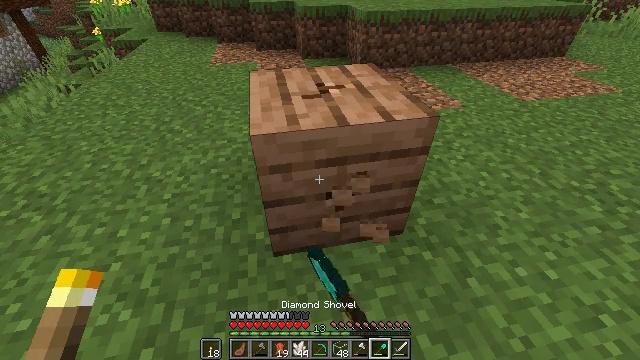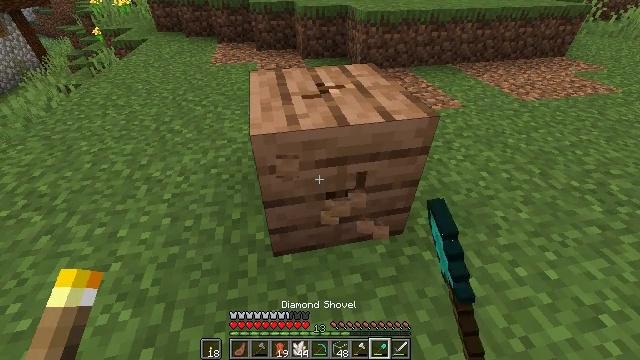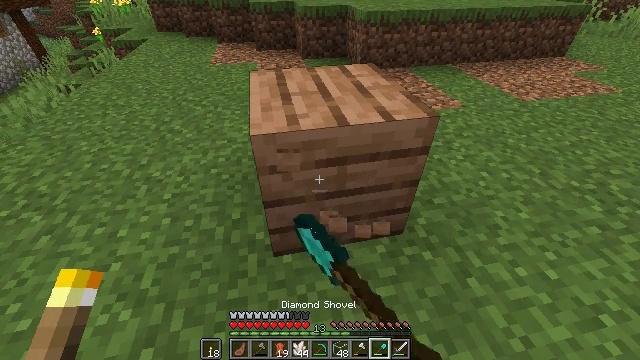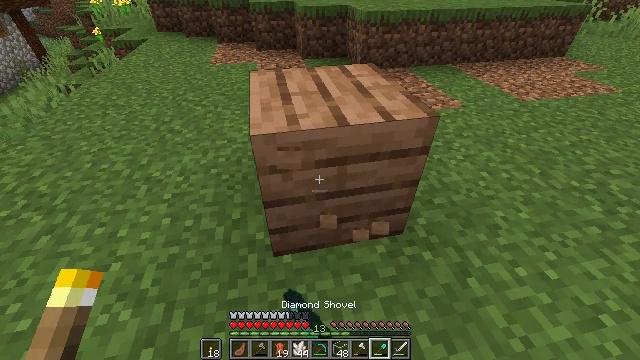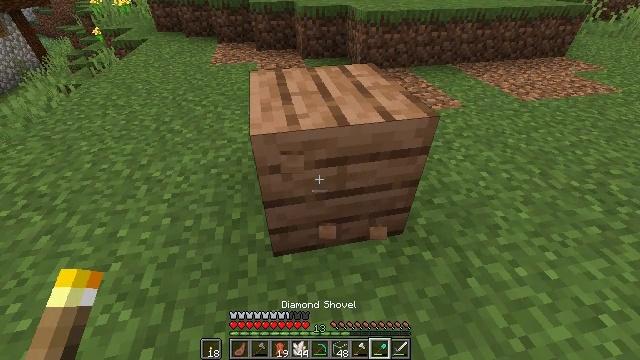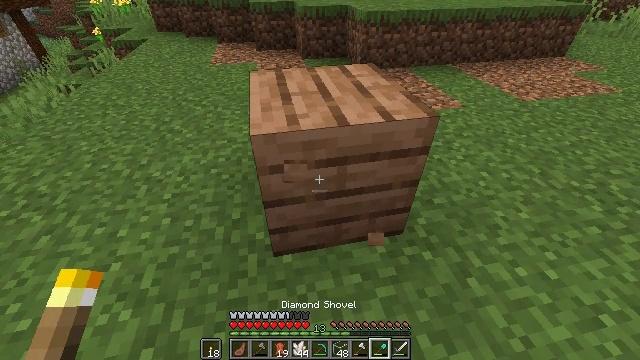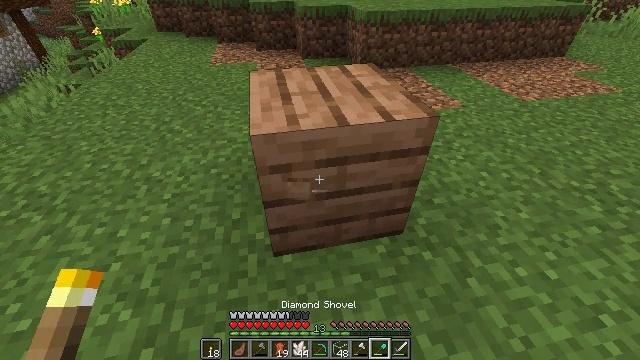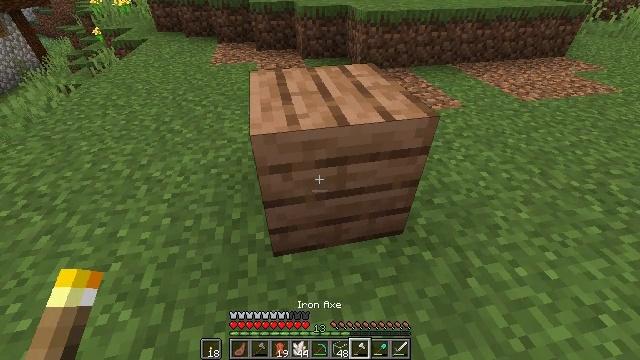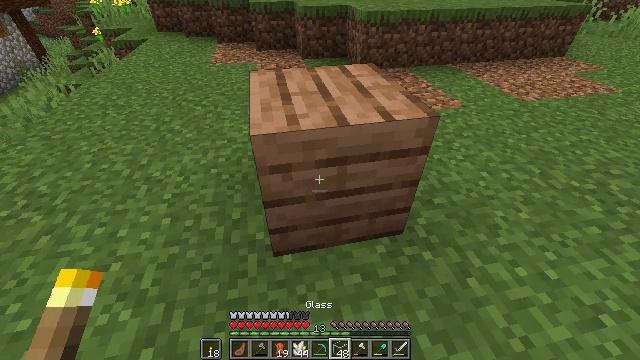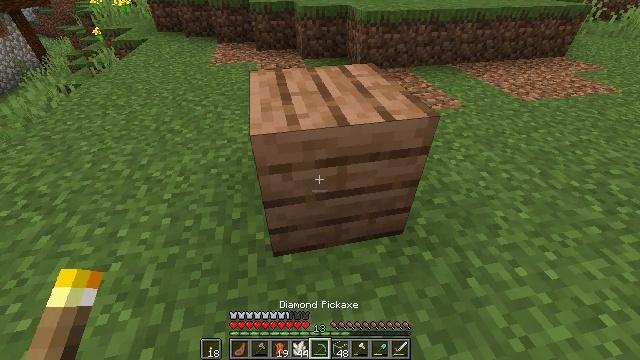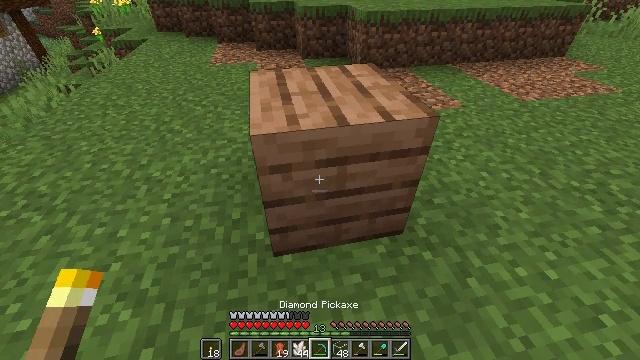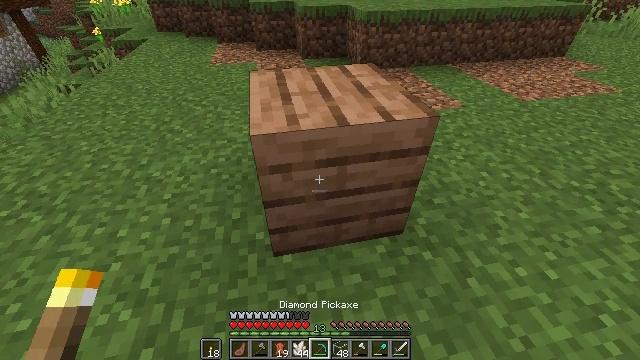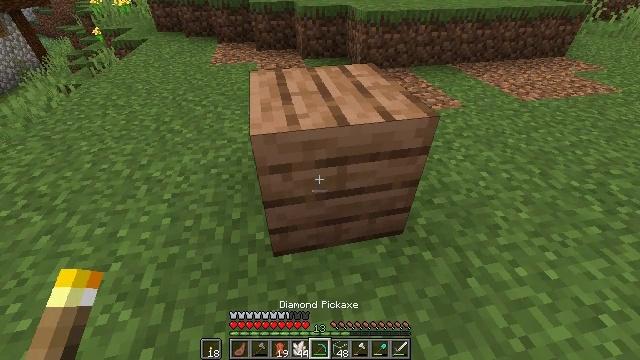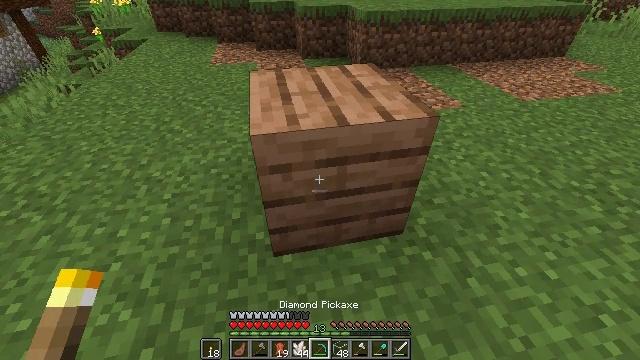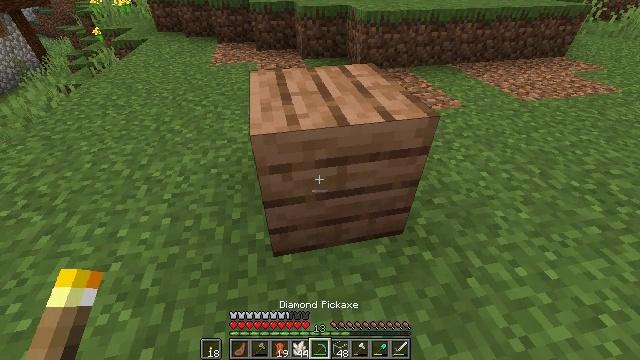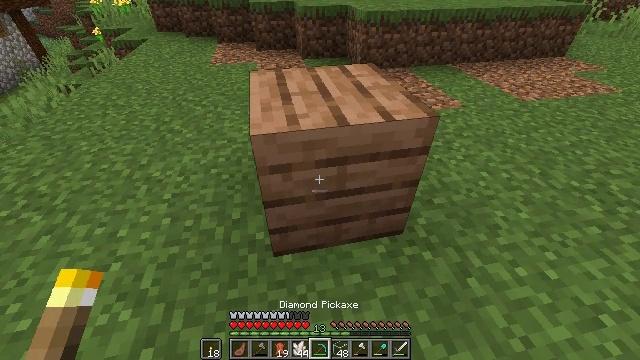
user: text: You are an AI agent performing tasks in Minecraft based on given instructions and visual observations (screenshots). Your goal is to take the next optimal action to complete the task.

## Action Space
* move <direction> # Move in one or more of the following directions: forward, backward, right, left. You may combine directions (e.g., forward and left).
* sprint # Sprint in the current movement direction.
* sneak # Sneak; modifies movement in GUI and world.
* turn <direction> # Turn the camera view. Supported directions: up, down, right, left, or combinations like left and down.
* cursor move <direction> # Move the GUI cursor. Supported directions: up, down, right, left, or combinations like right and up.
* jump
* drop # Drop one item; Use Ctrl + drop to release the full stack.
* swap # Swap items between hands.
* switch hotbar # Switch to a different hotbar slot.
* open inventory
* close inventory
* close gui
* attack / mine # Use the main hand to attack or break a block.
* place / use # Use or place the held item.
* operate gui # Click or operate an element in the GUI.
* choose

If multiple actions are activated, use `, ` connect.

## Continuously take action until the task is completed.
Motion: motion action
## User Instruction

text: Attack the jungle planks to collect them.
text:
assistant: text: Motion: attack / mine
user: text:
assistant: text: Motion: no_op
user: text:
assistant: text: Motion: no_op
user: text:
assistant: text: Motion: no_op
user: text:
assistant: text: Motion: no_op
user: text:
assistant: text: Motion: no_op
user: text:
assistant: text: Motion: no_op
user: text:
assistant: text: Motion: no_op
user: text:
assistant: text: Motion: no_op
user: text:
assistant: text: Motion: no_op
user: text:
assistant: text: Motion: no_op
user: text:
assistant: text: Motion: no_op
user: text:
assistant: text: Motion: no_op
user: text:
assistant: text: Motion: no_op
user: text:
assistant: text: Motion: no_op
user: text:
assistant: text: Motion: no_op
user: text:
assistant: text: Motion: no_op
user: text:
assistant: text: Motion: no_op
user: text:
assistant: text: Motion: no_op
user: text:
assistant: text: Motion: no_op
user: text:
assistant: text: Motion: no_op
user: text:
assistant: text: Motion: no_op
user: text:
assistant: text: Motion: no_op
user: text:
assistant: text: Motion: no_op
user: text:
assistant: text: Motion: no_op
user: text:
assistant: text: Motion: no_op
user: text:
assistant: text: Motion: attack / mine
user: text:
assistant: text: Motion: attack / mine
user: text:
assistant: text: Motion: attack / mine
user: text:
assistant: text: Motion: attack / mine